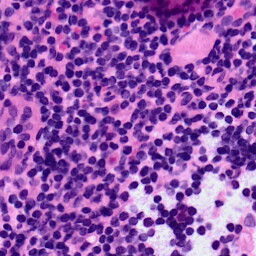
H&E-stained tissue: LymphNode